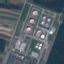
Label: Industrial